Question: I am developing an Android Application where I'm using Google Map API v2. I need to show the user location on a map with custom markers.
Each marker will show the picture of the user from an URL. The image must be downloaded in asynchronous mode from the server. See the attached screenshot for an example.
How do I add an image and custom information in the marker?

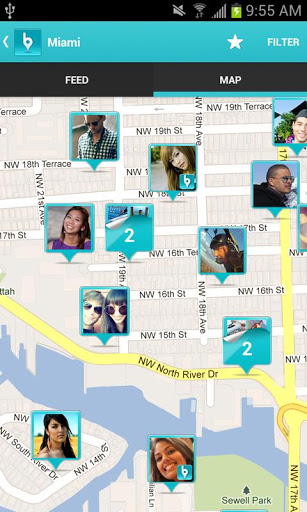
Answer: In the <URL> there is a 'MarkerDemoActivity' class in which you can see how a custom Image is set to a GoogleMap.
'''
// Uses a custom icon.
mSydney = mMap.addMarker(new MarkerOptions()
.position(SYDNEY)
.title("Sydney")
.snippet("Population: 4,627,300")
.icon(BitmapDescriptorFactory.fromResource(R.drawable.arrow)));
'''
As this just replaces the marker with an image you might want to use a 'Canvas' to draw more complex and fancier stuff:
'''
Bitmap.Config conf = Bitmap.Config.ARGB_8888;
Bitmap bmp = Bitmap.createBitmap(80, 80, conf);
Canvas canvas1 = new Canvas(bmp);
// paint defines the text color, stroke width and size
Paint color = new Paint();
color.setTextSize(35);
color.setColor(Color.BLACK);
// modify canvas
canvas1.drawBitmap(BitmapFactory.decodeResource(getResources(),
R.drawable.user_picture_image), 0,0, color);
canvas1.drawText("User Name!", 30, 40, color);
// add marker to Map
mMap.addMarker(new MarkerOptions()
.position(USER_POSITION)
.icon(BitmapDescriptorFactory.fromBitmap(bmp))
// Specifies the anchor to be at a particular point in the marker image.
.anchor(0.5f, 1));
'''
This draws the Canvas 'canvas1' onto the 'GoogleMap mMap'. The code should (mostly) speak for itself, there are many tutorials out there how to draw a 'Canvas'. You can start by looking at the <URL> from the Android Developer page.
Now you also want to download a picture from an URL.
'''
URL url = new URL(user_image_url);
HttpURLConnection conn = (HttpURLConnection) url.openConnection();
conn.setDoInput(true);
conn.connect();
InputStream is = conn.getInputStream();
bmImg = BitmapFactory.decodeStream(is);
'''
You download the image from an background thread (you could use <URL>.
After that you can replace the 'BitmapFactory.decodeResource(getResources(), R.drawable.user_picture_image)' with your downloaded image 'bmImg'.